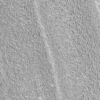
Label: not_dusty